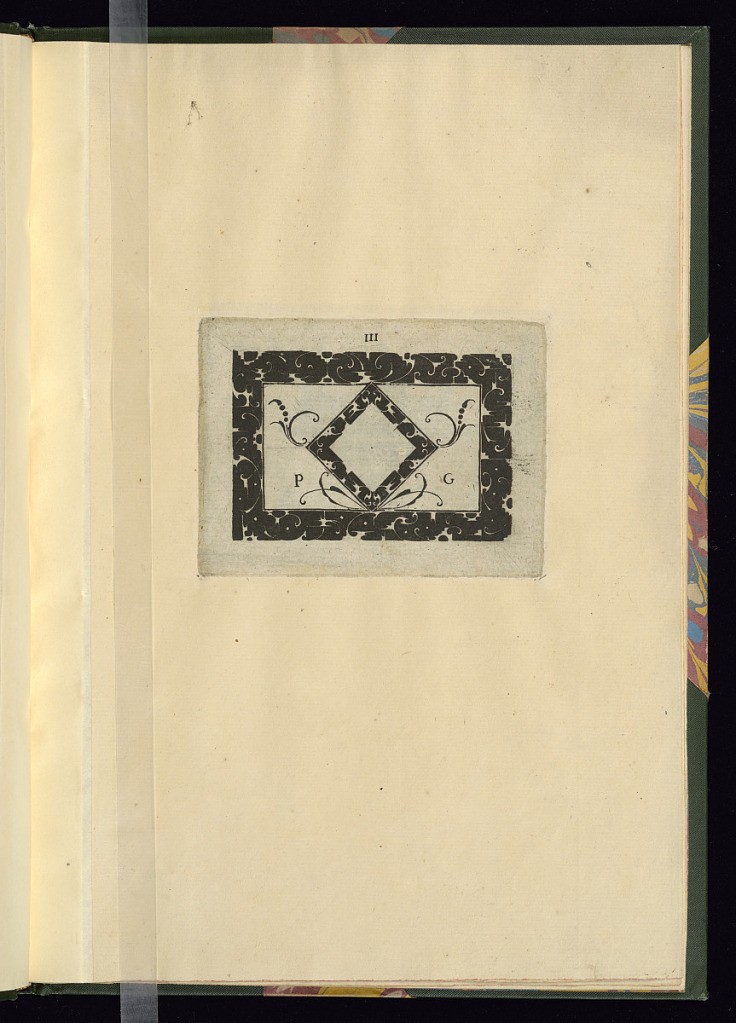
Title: Ornament Design
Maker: Pierre Gandin, French, active 15??-16??
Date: early 17th century
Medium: Etching on paper
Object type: Print
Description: A rectangular ornament design with a diamond in the center framed by scrolling leaves, c-scrolls, and a border. The diamond and border in silhouette feature c-scrolls and dots. The plate is numbered and signed.